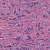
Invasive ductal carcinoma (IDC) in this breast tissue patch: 1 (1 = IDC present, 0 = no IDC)